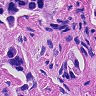
Metastatic tissue present: yes